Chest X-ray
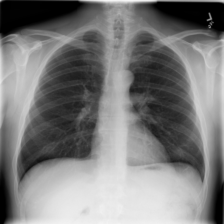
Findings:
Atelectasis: negative
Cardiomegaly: negative
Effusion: negative
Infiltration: positive
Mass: negative
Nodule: negative
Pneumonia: negative
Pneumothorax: negative
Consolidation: negative
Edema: negative
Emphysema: negative
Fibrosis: negative
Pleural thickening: negative
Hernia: negative